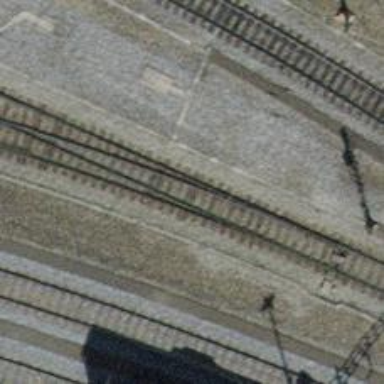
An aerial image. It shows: Railway yard with one track. The railway is electrified with contact line.